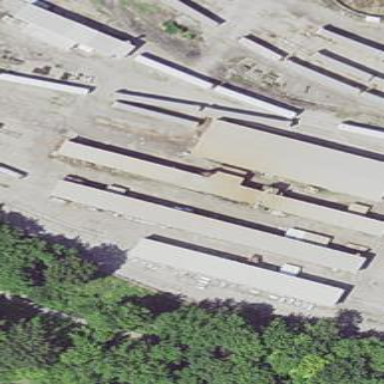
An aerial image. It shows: Industrial building.